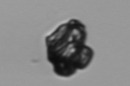
Label: Delphineis